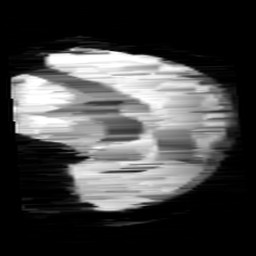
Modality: minIP
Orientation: sagittal
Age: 9
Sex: female
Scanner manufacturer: siemens
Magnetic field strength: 3 T
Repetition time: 0.027 s
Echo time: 0.02 s